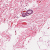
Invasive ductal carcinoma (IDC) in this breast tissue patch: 0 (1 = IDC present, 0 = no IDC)